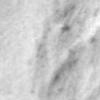
Label: no_change